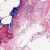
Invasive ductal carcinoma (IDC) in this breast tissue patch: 0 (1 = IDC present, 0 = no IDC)